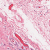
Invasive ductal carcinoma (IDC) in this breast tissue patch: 0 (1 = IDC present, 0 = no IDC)